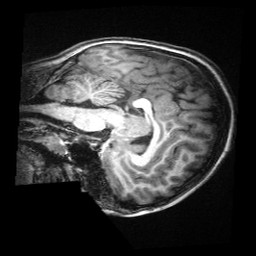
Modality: T1w
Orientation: sagittal
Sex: male